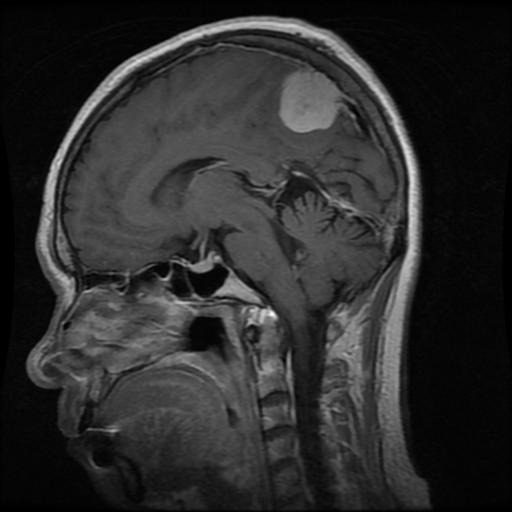
Label: meningioma